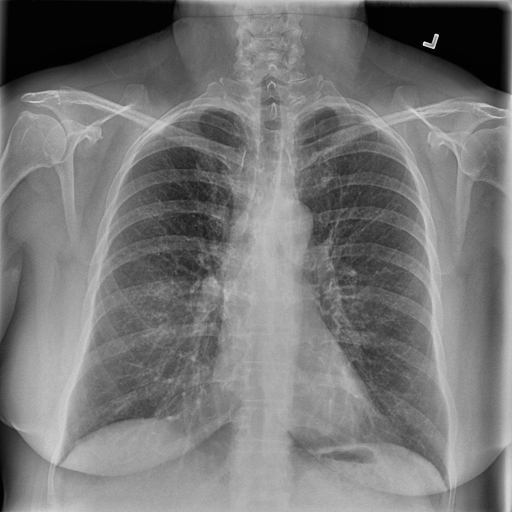
Finding: NORMAL